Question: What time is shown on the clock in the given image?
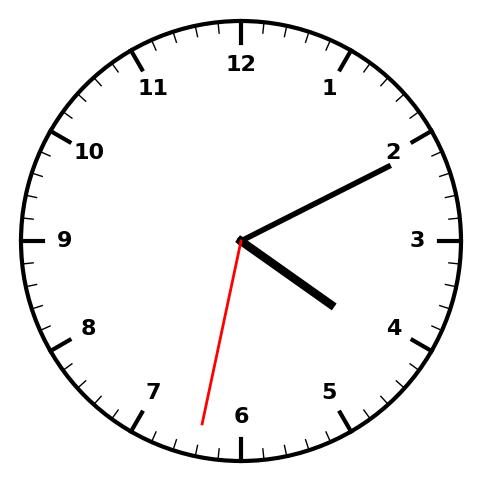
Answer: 04:10:32